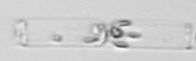
Label: Cerataulina_pelagica